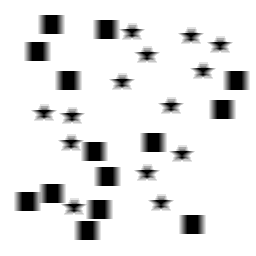
Squares: 14
Triangles: 0
Stars: 14
Total shapes: 28